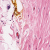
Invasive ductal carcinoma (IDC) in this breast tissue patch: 0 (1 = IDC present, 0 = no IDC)